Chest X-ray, AP view. Patient: 24 years old, sex M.
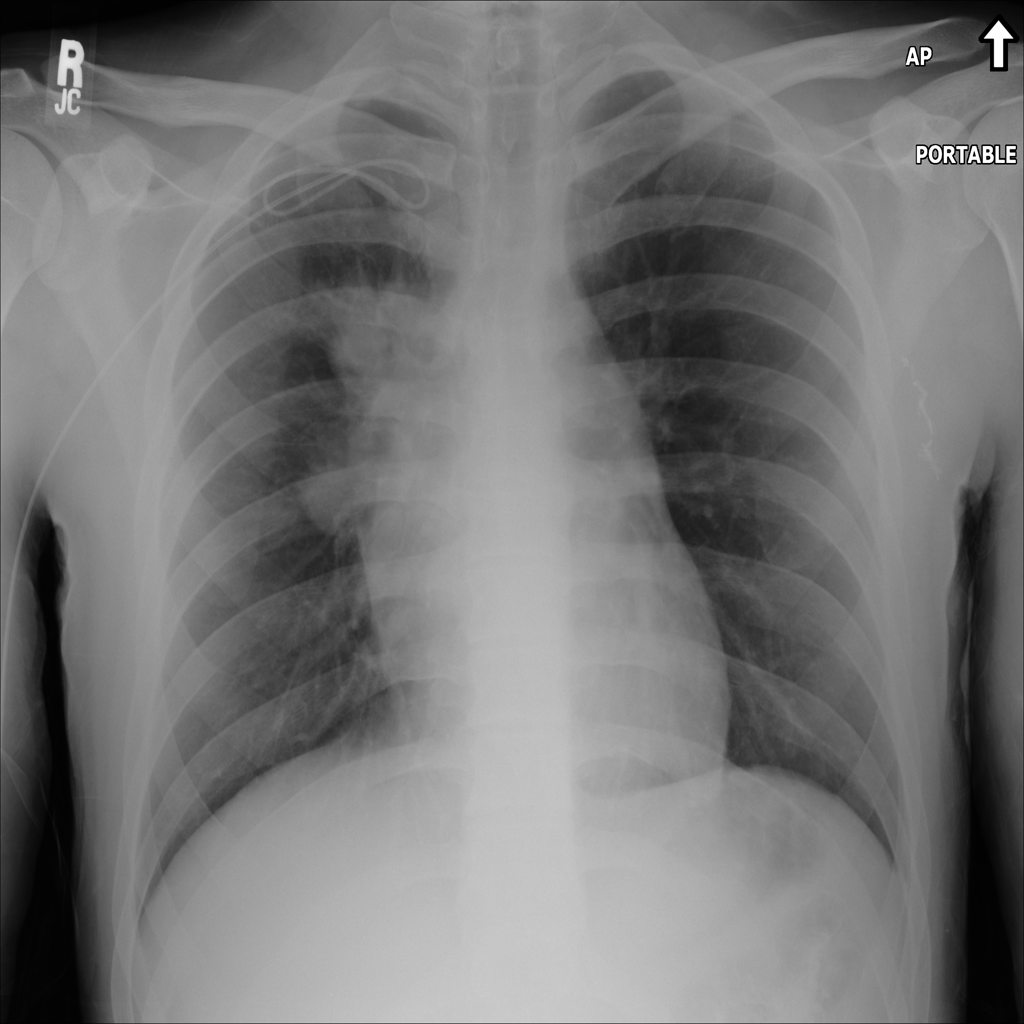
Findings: Mass